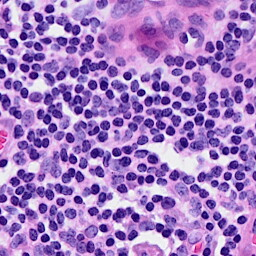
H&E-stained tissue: Breast